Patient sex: F
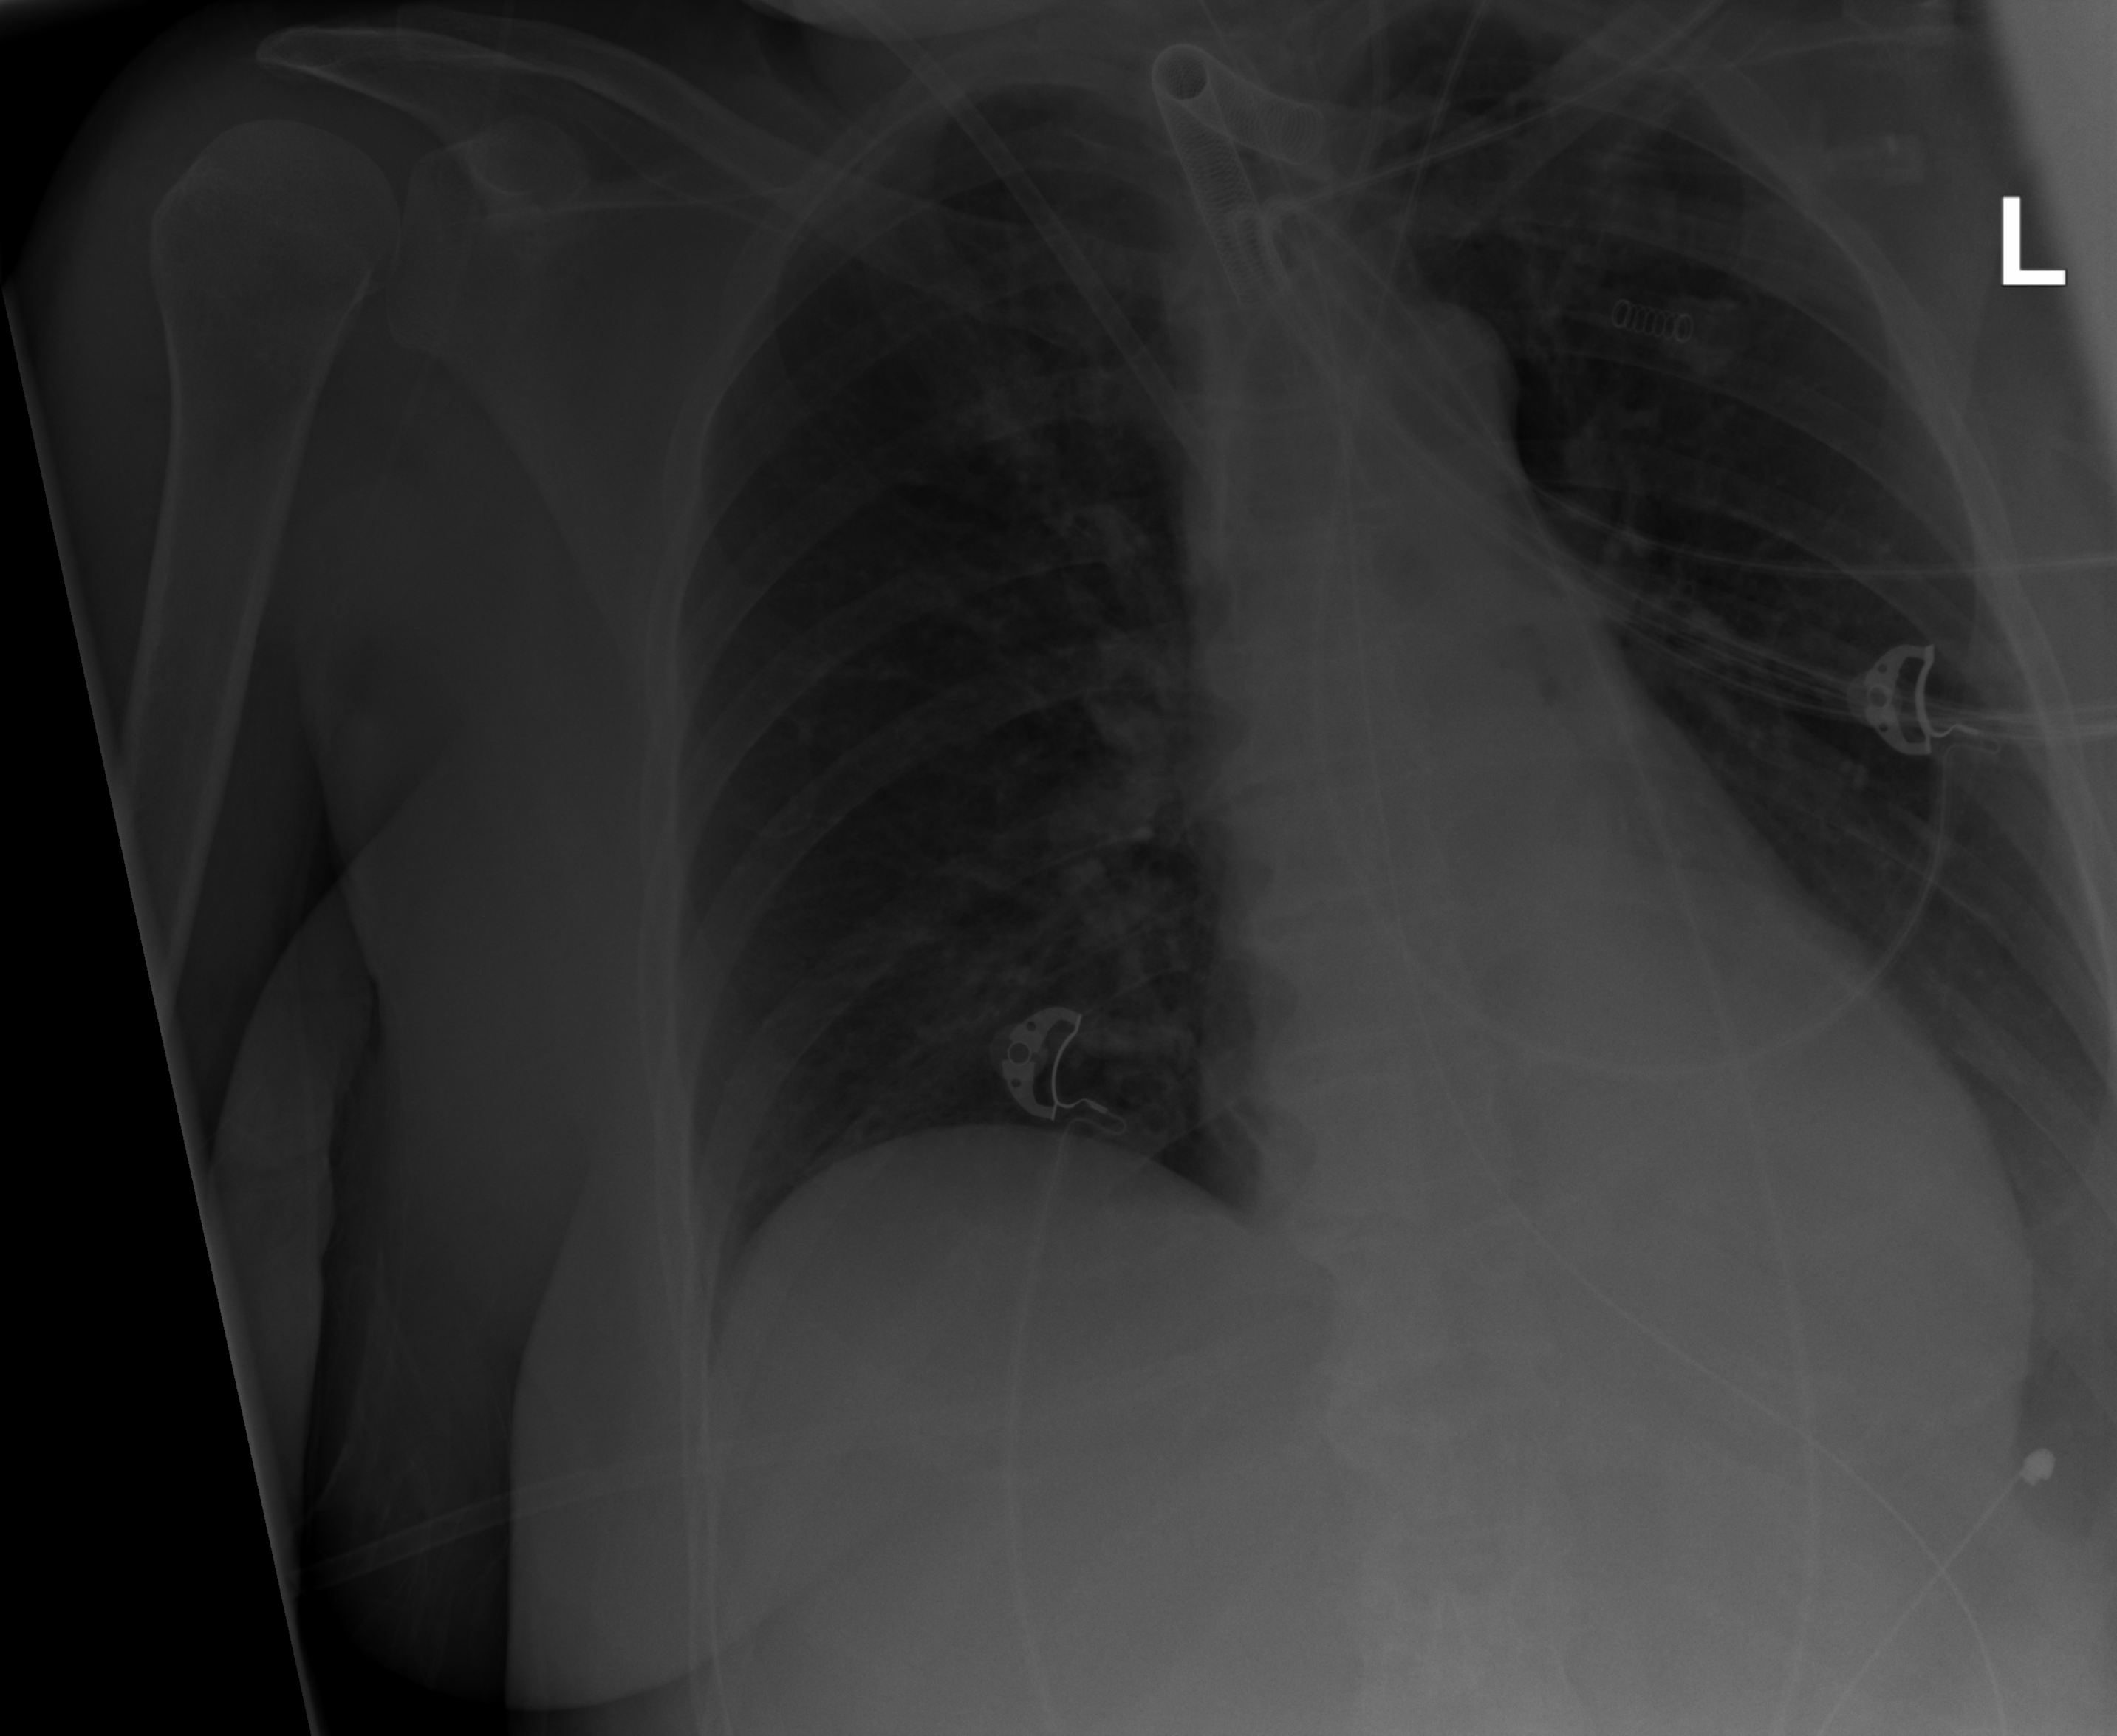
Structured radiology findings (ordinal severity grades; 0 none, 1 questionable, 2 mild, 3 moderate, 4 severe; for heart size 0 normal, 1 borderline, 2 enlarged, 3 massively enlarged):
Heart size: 0
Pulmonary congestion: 0
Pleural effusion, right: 0
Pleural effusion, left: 2
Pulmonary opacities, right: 0
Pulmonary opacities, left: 0
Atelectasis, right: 0
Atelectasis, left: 0